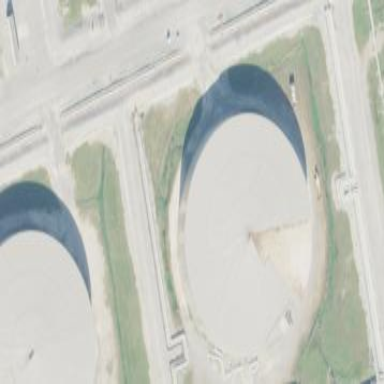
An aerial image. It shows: Storage tank which is man-made.